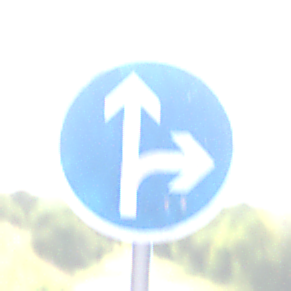
Verkehrszeichen: VorgeschriebeneFahrtrichtungGeradeausOderRechts
Umgebung: Outdoor, RoadRail
Tageszeit: MorningAfternoon
Wetter: PartlyCloudy
Licht: Natural
Jahreszeit: NotSpecified
Kontrast: HighContrast